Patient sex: M
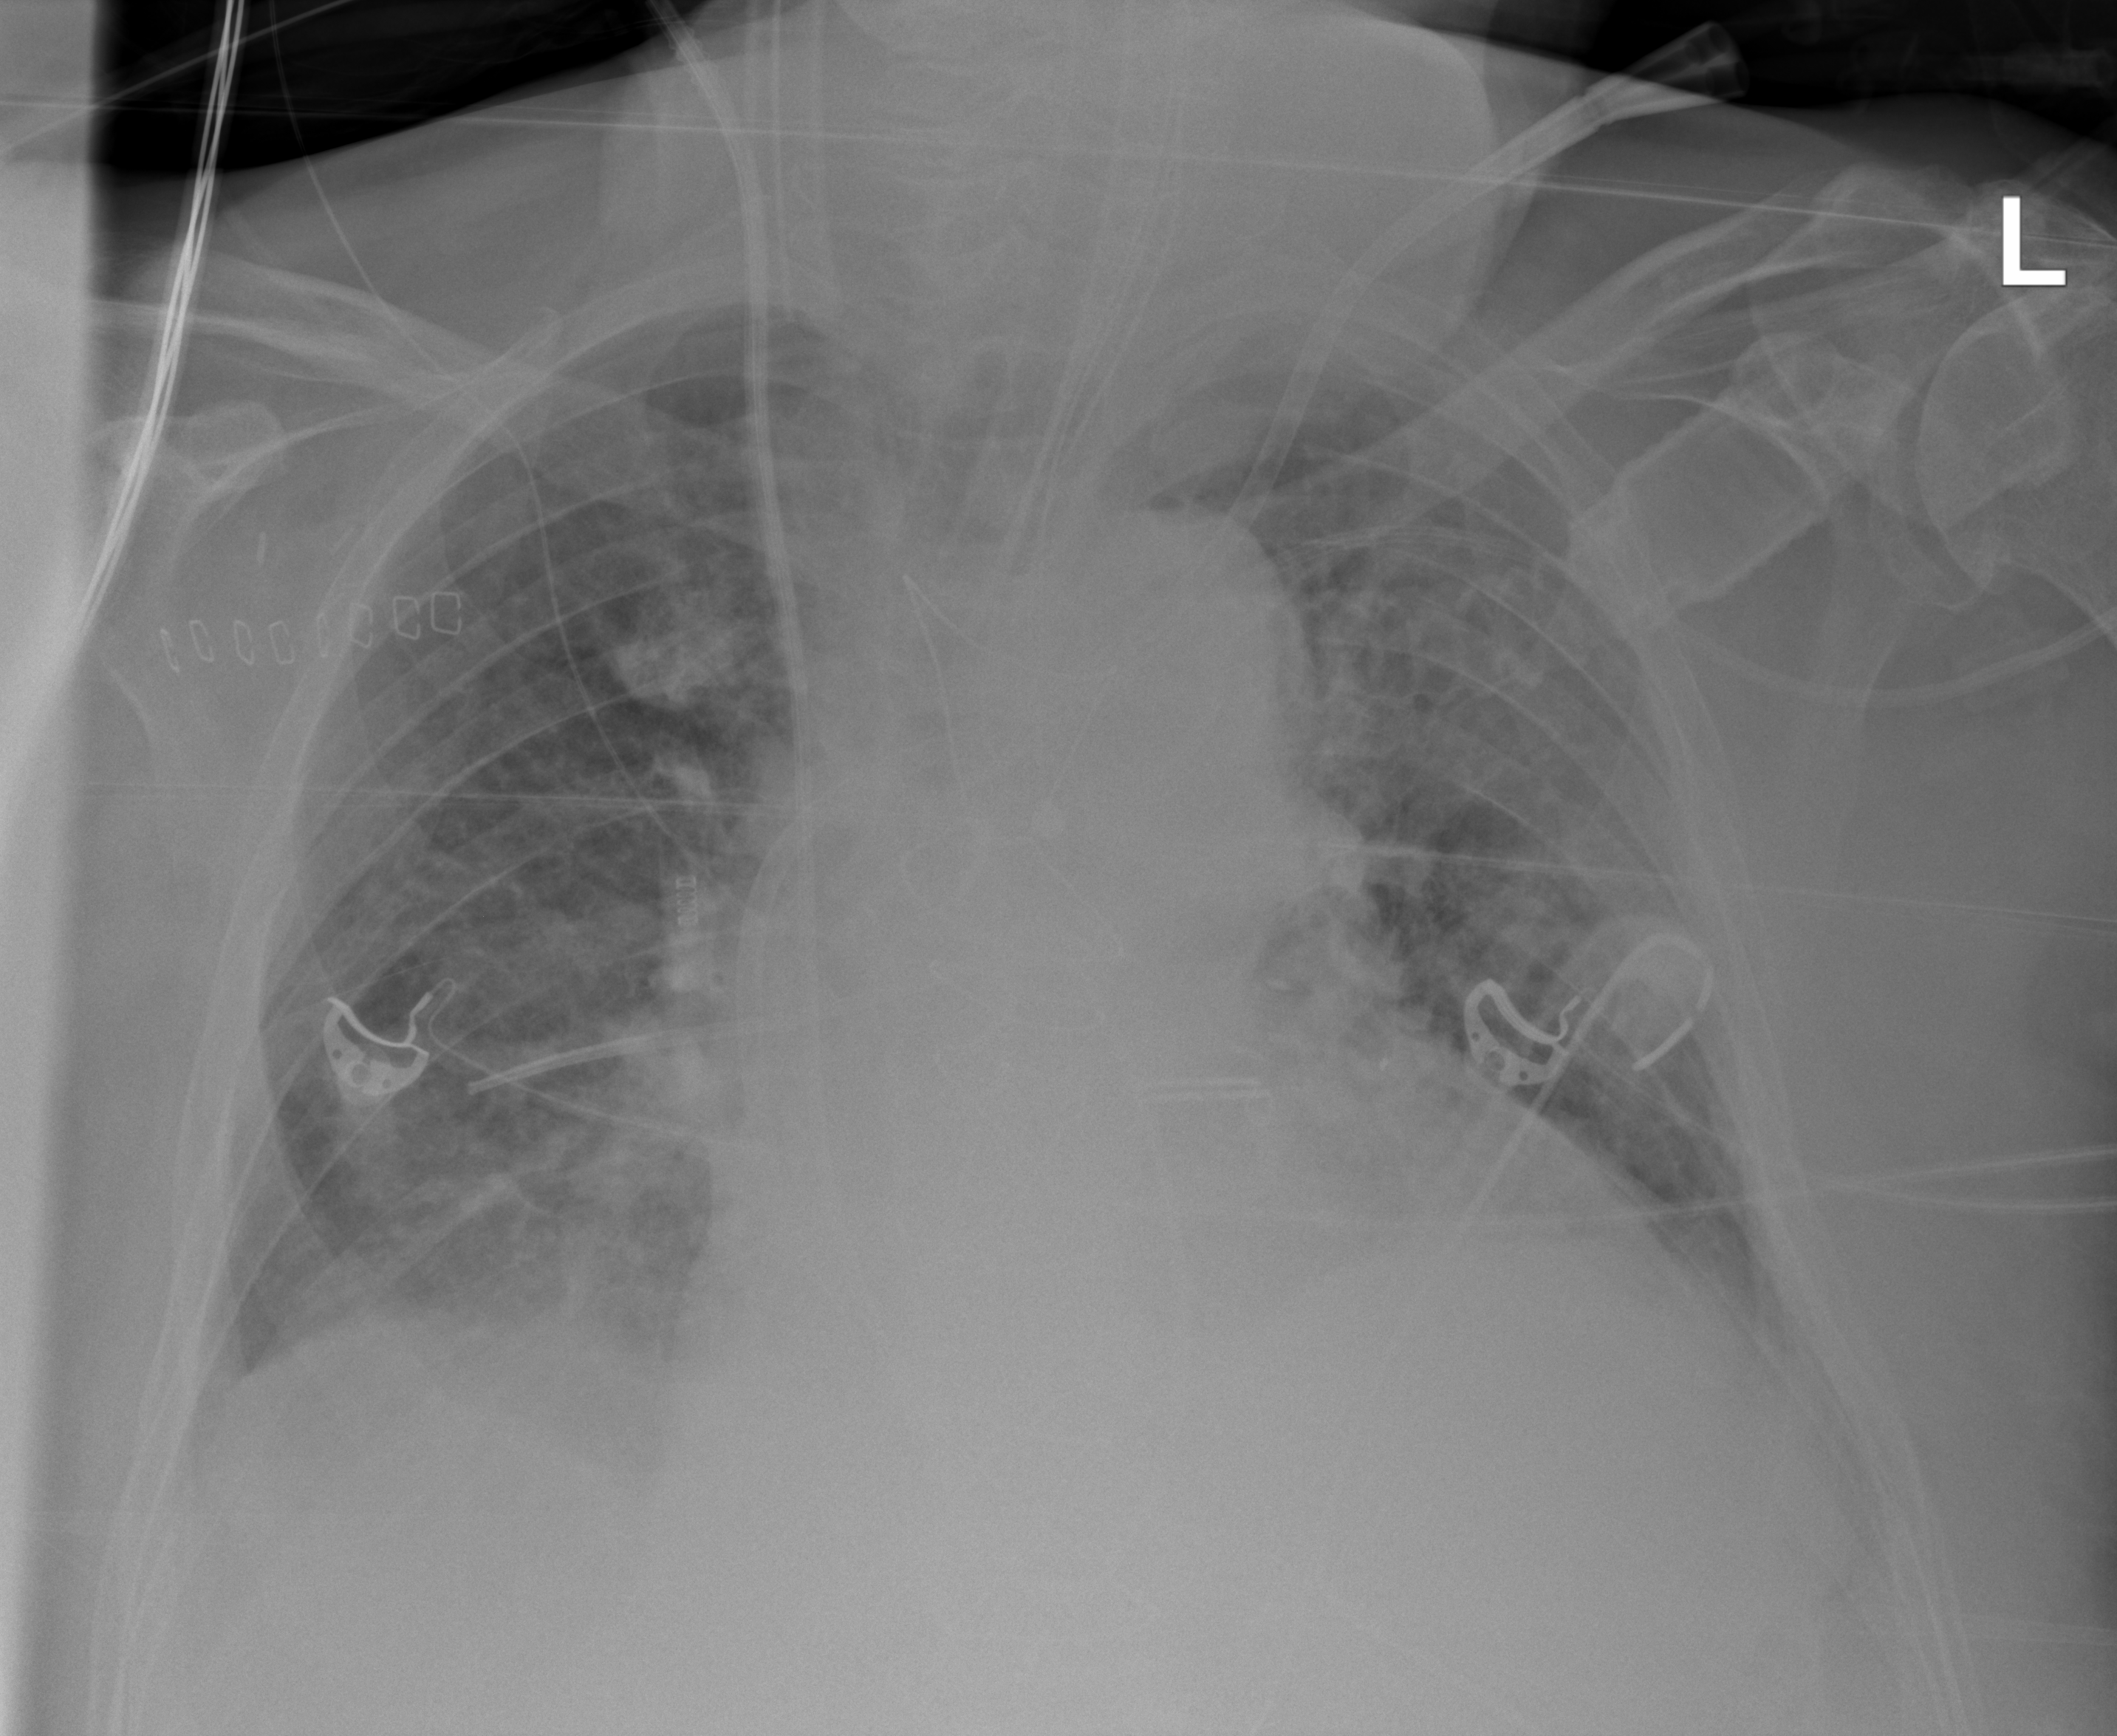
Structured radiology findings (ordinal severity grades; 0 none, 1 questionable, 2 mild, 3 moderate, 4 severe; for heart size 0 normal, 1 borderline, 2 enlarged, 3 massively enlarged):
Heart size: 2
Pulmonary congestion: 2
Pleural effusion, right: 0
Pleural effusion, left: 3
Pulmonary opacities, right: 2
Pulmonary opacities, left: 2
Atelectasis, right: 2
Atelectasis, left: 3